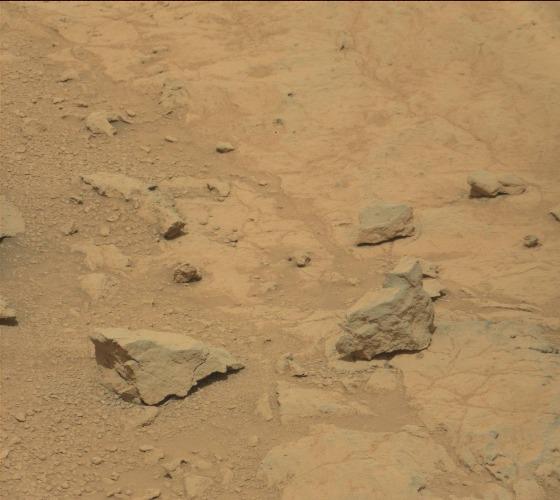
Terrain classes present: Bedrock, Gravel / Sand / Soil, Rock, Shadow